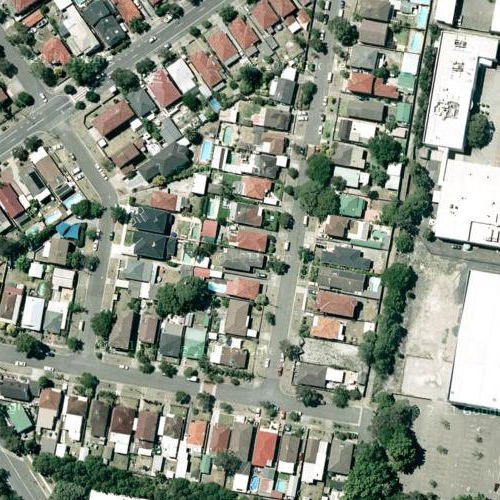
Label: sydney